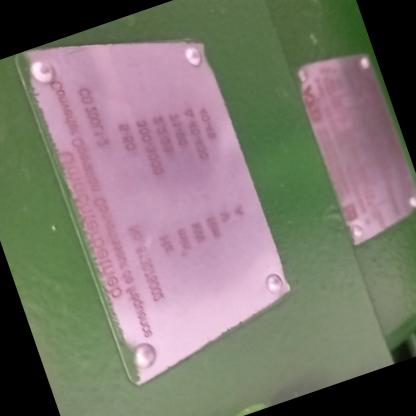
Klasa: tabliczka-znamionowa